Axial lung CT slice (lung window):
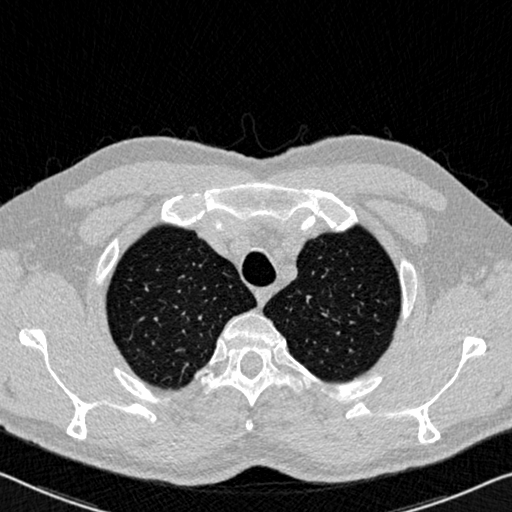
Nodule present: no